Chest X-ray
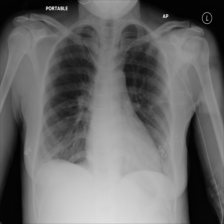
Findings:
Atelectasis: negative
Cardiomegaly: negative
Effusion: negative
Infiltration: negative
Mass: negative
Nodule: negative
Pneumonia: negative
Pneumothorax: negative
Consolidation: negative
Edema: negative
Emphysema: negative
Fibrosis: negative
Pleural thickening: negative
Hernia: negative